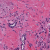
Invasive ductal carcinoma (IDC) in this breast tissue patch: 0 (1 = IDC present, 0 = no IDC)